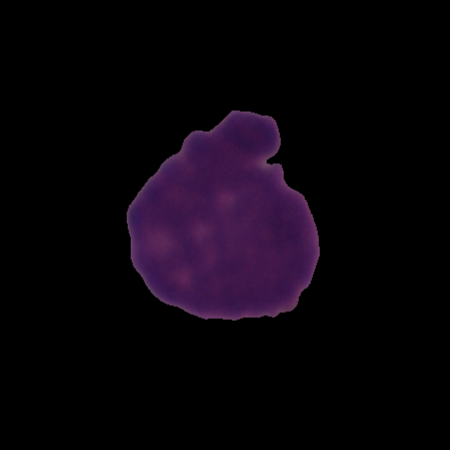
Label: healthy